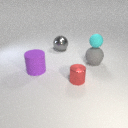
small cyan rubber sphere above large gray rubber sphere